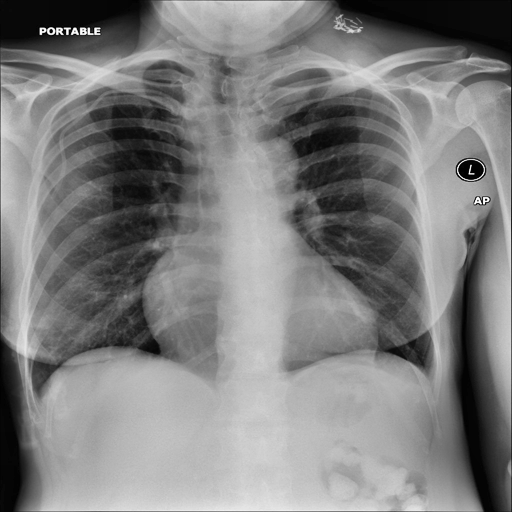
Finding: NORMAL